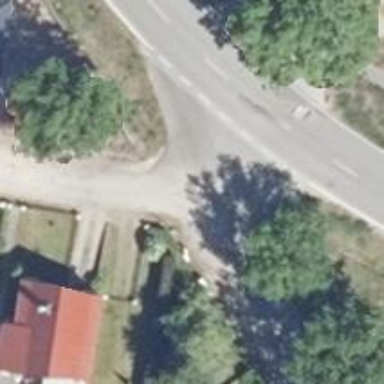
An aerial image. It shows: Residential road.